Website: apple
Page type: customer-info-address
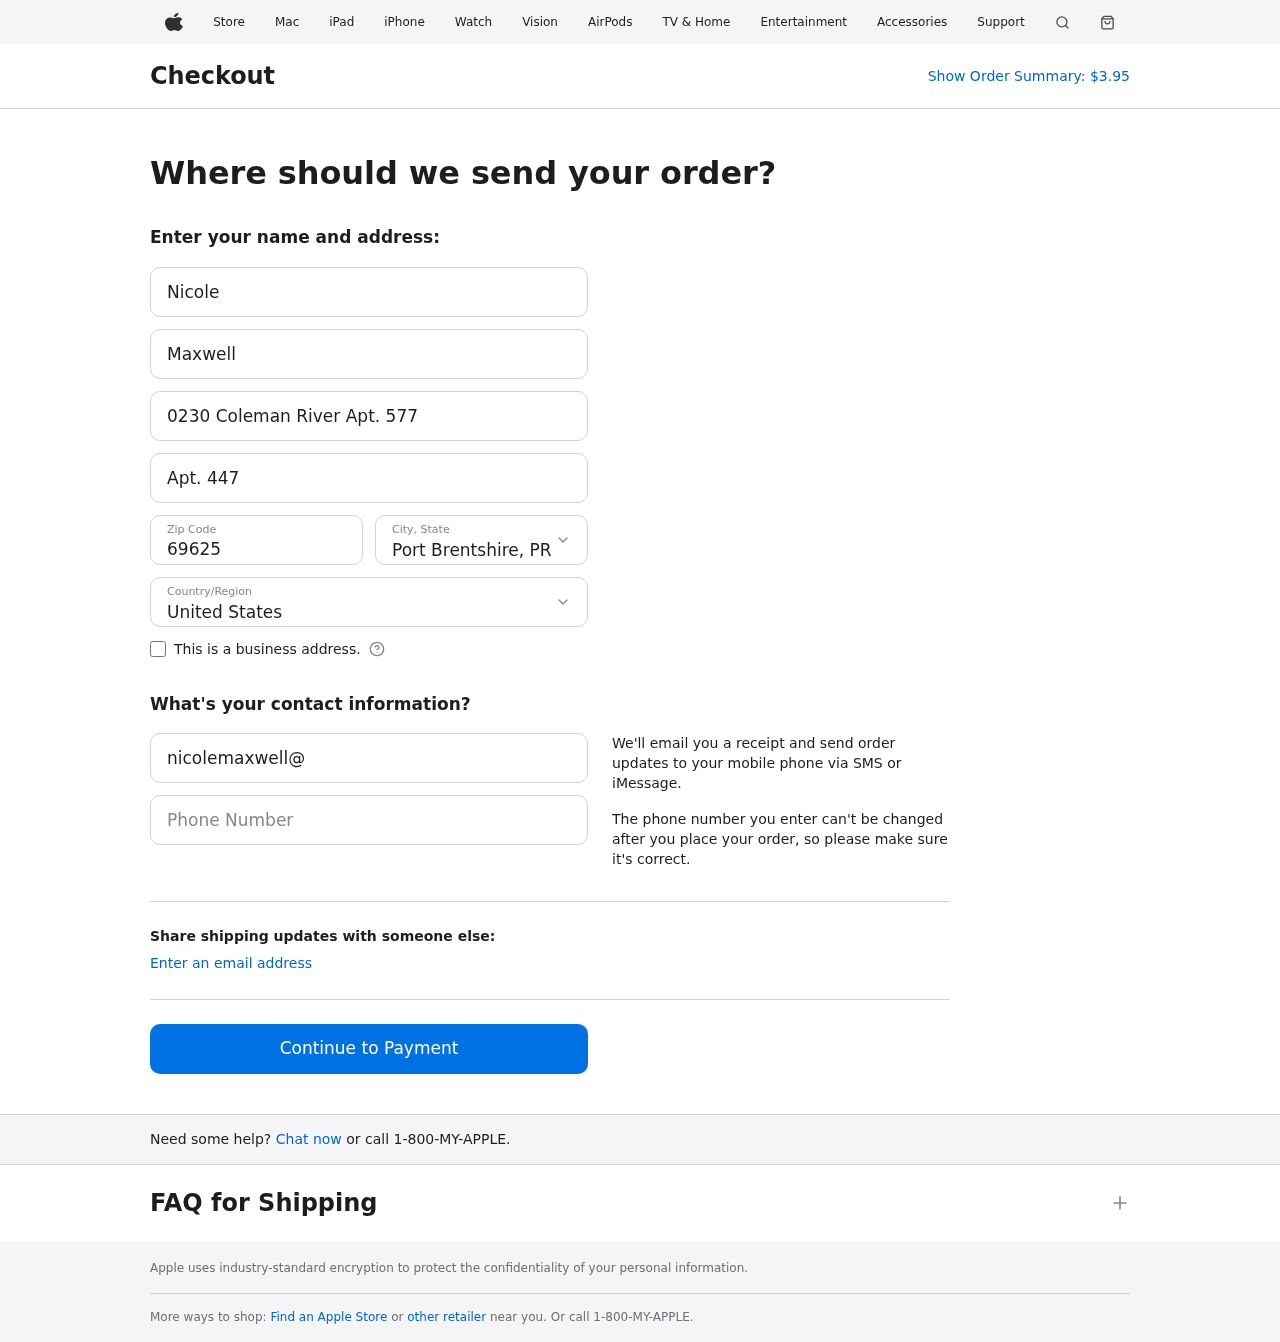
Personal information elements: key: PII_CITY_STATE
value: Port Brentshire, PR
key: PII_COUNTRY
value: United States
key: PII_EMAIL
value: nicolemaxwell@gmail.com
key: PII_FIRSTNAME
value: Nicole
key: PII_LASTNAME
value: Maxwell
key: PII_PHONE
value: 7695286956
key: PII_POSTCODE
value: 69625
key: PII_STREET
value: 0230 Coleman River Apt. 577
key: PII_STREET2
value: Apt. 447
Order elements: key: ORDER_TOTAL
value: $3.95